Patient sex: F
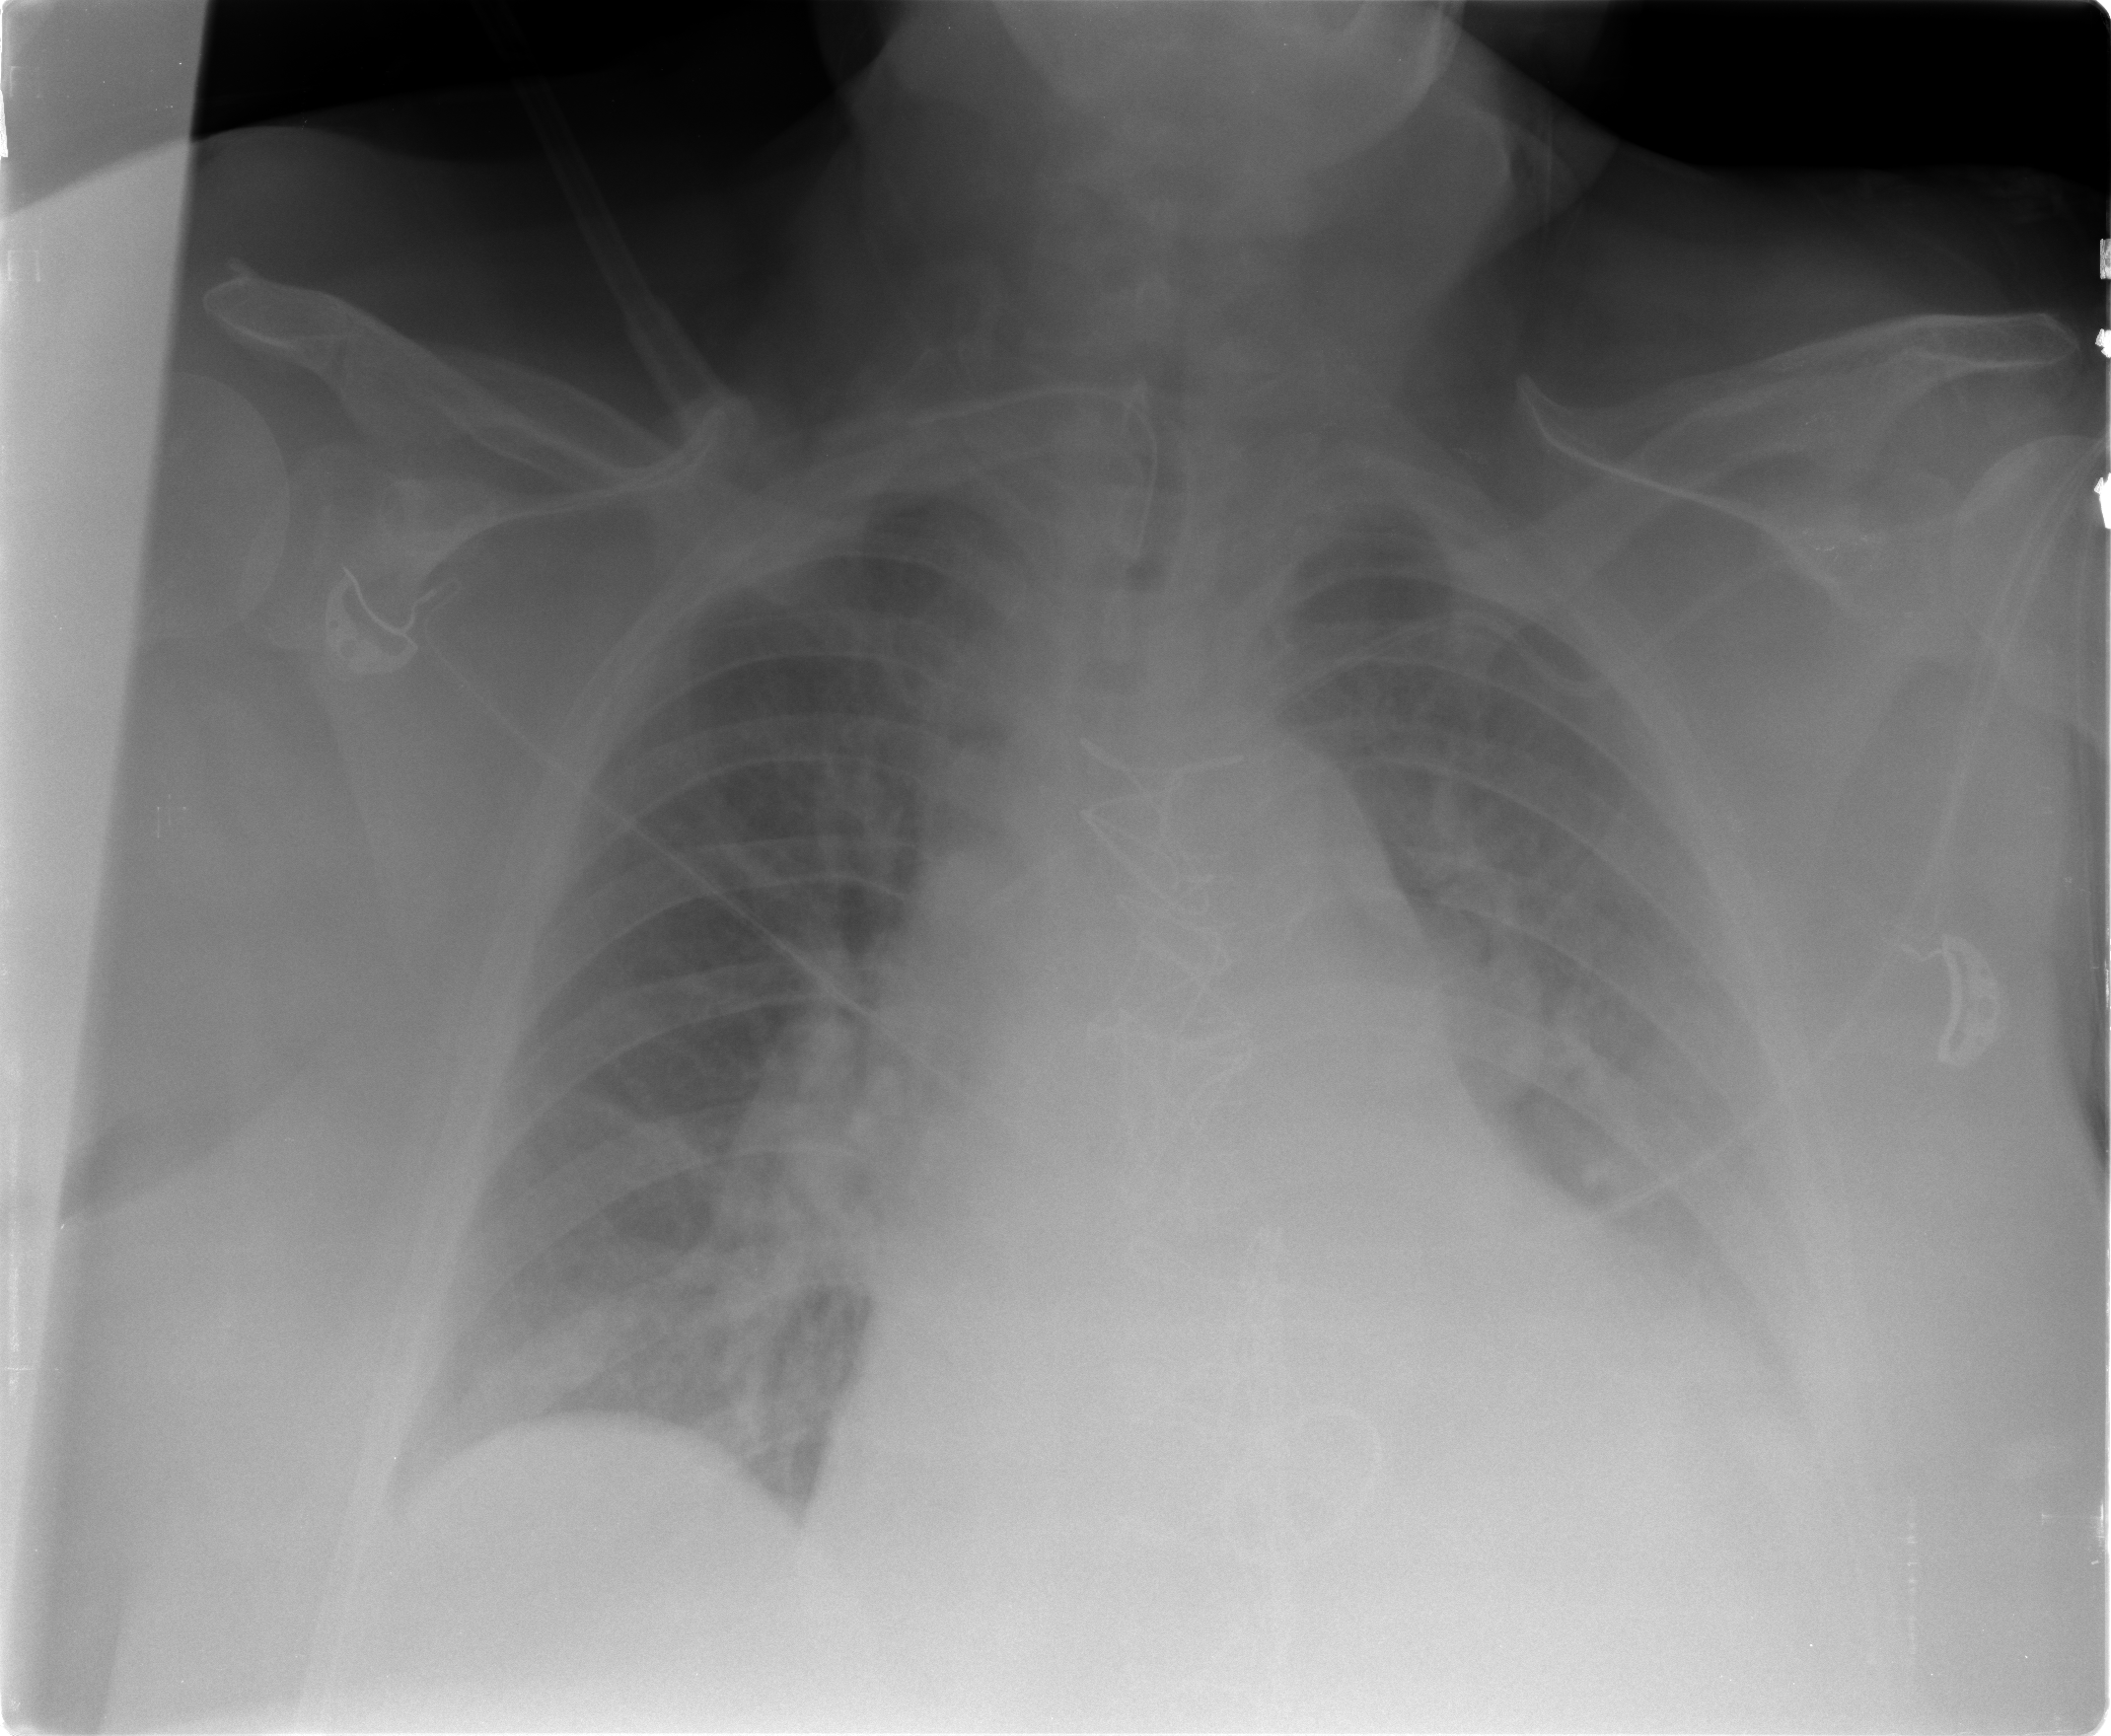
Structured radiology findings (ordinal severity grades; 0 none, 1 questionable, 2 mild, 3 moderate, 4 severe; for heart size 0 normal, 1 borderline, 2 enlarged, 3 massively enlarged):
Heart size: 2
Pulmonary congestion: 3
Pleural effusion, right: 0
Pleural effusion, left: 2
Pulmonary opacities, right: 2
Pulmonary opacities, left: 2
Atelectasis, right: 2
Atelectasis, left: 3